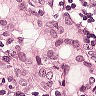
Metastatic tissue present: yes